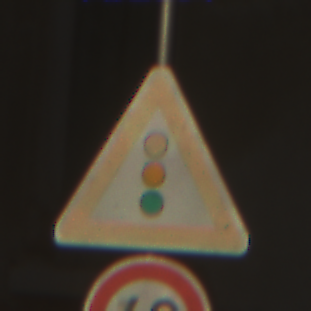
Verkehrszeichen: Lichtzeichenanlage
Zusatzzeichen unten: Geschwindigkeit60
Umgebung: Outdoor, Urban
Tageszeit: Midday
Wetter: Clear
Licht: Natural
Jahreszeit: NotSpecified
Kontrast: HighContrast